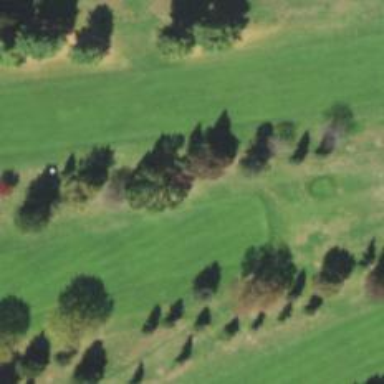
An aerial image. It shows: View of golf hole.